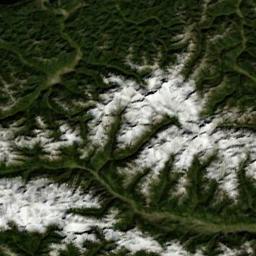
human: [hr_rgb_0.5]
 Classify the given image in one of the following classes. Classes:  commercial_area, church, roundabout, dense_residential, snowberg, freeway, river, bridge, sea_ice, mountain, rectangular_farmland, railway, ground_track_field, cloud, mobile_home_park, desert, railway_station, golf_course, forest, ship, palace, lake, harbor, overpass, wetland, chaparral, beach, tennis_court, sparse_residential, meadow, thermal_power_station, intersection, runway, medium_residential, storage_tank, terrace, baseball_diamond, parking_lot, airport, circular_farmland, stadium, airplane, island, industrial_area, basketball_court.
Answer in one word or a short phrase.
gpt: snowberg